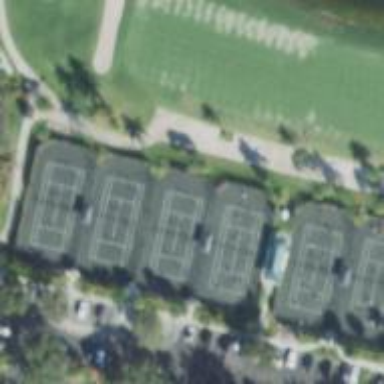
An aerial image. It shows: Tennis court on pitch designated for leisure land.